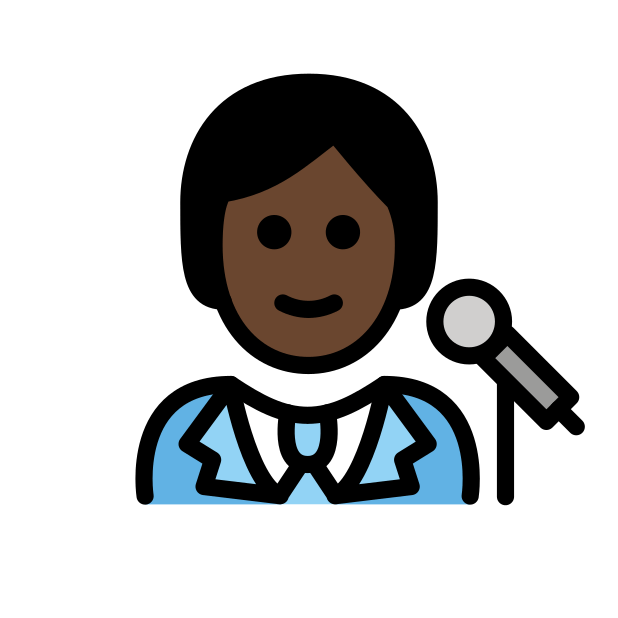
singer: dark skin tone